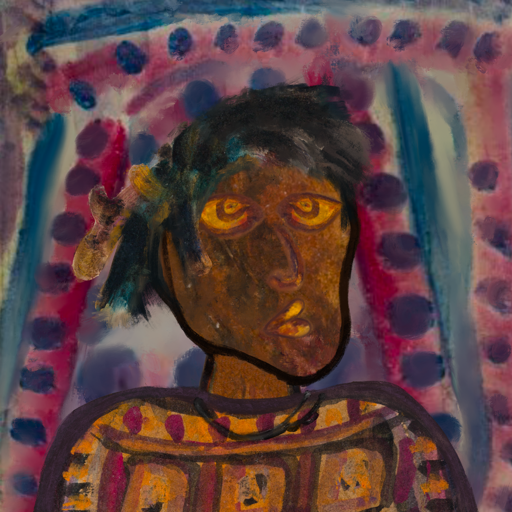
Background: HillGirl, Head And Neck Side: Mosgoul, Face Side: Comrade, Bust: Doll, Hair Side: Pipe, Head Accessory: Blank, Second Necklace: Blank, Necklace: Orphan, Baby: Blank